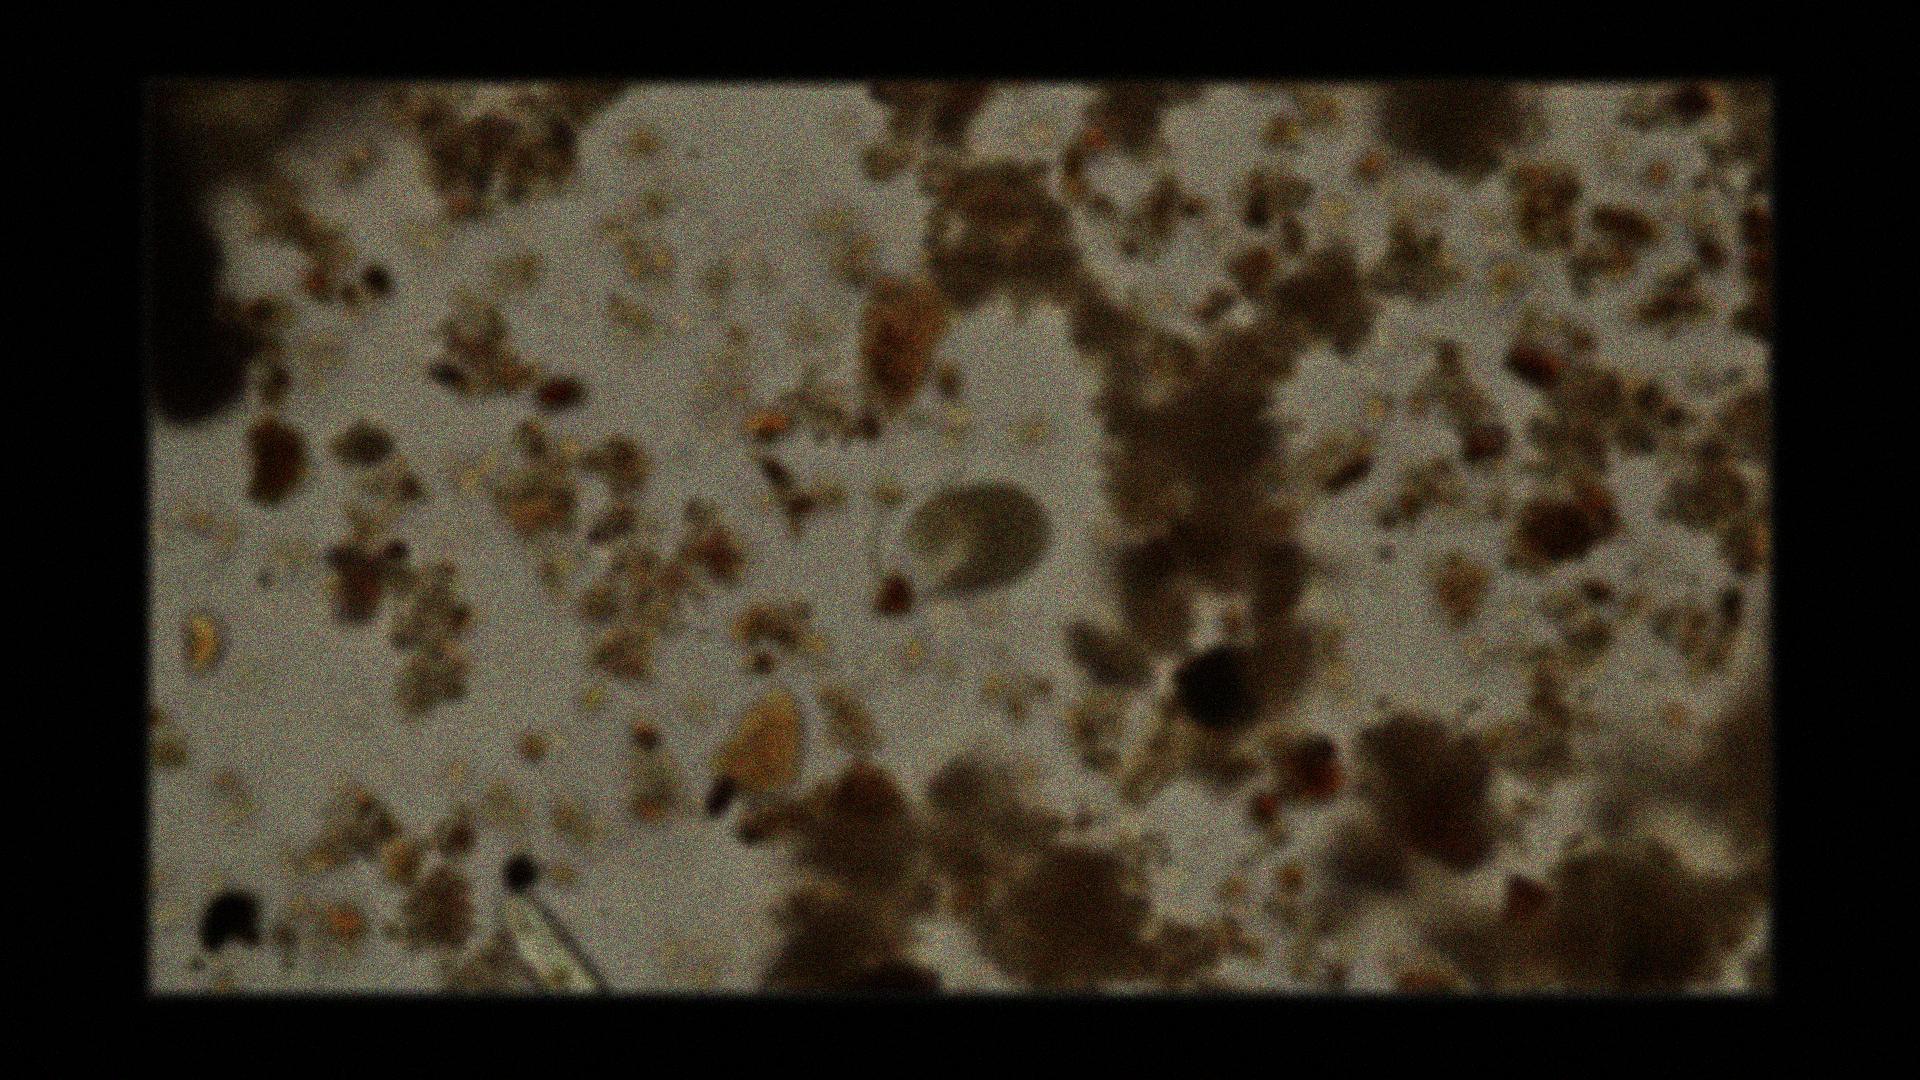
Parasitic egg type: Hookworm egg